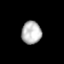
Tissue: lung
Cell type: Endothelial cells
Senescence score: 0.2083
Nuclear area (px): 445
Mean DAPI intensity: 182.596